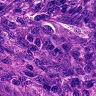
Metastatic tissue present: yes